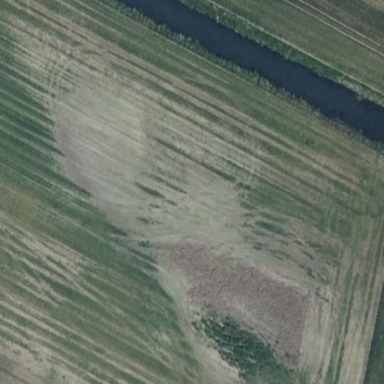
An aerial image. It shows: Wetland area characterized by wet meadow.